Question: i use a core plot in my Xcode project and have a problem with plot values.
How can i show number on the CPTScatterPlot?
My plot shows me only one digit after dot (36.6).
For example show me 36.665 or 36.001?
I add a screen preview.

'''
-(void)initLinePlotTmp
{
//Initialize and display Graph (x and y axis lines)
self.graph = [[CPTXYGraph alloc] initWithFrame:self.graphView.bounds];
self.hostView = [[CPTGraphHostingView alloc] initWithFrame:self.graphView.bounds];
self.hostView.hostedGraph = self.graph;
[self.graphView addSubview:hostView];
//apply styling to Graph
[self.graph applyTheme:[CPTTheme themeNamed:kCPTPlainWhiteTheme]];
//set graph backgound area transparent
self.graph.backgroundColor = nil;
self.graph.fill = nil;
self.graph.plotAreaFrame.fill = nil;
self.graph.plotAreaFrame.plotArea.fill = nil;
//This removes top and right lines of graph
self.graph.plotAreaFrame.borderLineStyle = nil;
//This shows x and y axis labels from 0 to 1
self.graph.plotAreaFrame.masksToBorder = NO;
// set padding for graph from Left and Bottom
self.graph.paddingBottom = 10;
self.graph.paddingLeft = 50;
self.graph.paddingRight = 0;
self.graph.paddingTop = 10;
//Define x and y axis range
// x-axis from 0 to 100
// y-axis from 0 to 300
CPTXYPlotSpace *plotSpace = (CPTXYPlotSpace *)self.graph.defaultPlotSpace;
plotSpace.allowsUserInteraction = YES;
plotSpace.xRange = [CPTPlotRange plotRangeWithLocation:CPTDecimalFromInt(plotXMinRange)
length:CPTDecimalFromInt(plotXMaxRange)];
plotSpace.yRange = [CPTPlotRange plotRangeWithLocation:CPTDecimalFromInt(plotYMinRange)
length:CPTDecimalFromInt(plotYMaxRange)];
CPTXYAxisSet *axisSet = (CPTXYAxisSet *)self.graph.axisSet;
NSNumberFormatter *axisLabelFormatter = [[NSNumberFormatter alloc]init];
[axisLabelFormatter setGeneratesDecimalNumbers:NO];
[axisLabelFormatter setNumberStyle:NSNumberFormatterDecimalStyle];
//Define x-axis properties
//x-axis intermediate interval 2
axisSet.xAxis.majorIntervalLength = CPTDecimalFromInt(plotXInterval);
axisSet.xAxis.minorTicksPerInterval = 1;
axisSet.xAxis.minorTickLength = 5;
axisSet.xAxis.majorTickLength = 7;
axisSet.xAxis.title = @"Time(Hours)";
axisSet.xAxis.titleOffset = 25;
axisSet.xAxis.labelFormatter = axisLabelFormatter;
//Define y-axis properties
//y-axis intermediate interval = 50;
axisSet.yAxis.majorIntervalLength = CPTDecimalFromInt(plotYInterval);
axisSet.yAxis.minorTicksPerInterval = 4;
axisSet.yAxis.minorTickLength = 5;
axisSet.yAxis.majorTickLength = 7;
axisSet.yAxis.title = @"Temperature";
axisSet.yAxis.titleOffset = 30;
axisSet.yAxis.labelFormatter = axisLabelFormatter;
//Define line plot and set line properties
self.linePlot = [[CPTScatterPlot alloc] init];
self.linePlot.dataSource = self;
[self.graph addPlot:self.linePlot toPlotSpace:plotSpace];
//set line plot style
CPTMutableLineStyle *lineStyle = [self.linePlot.dataLineStyle mutableCopy];
lineStyle.lineWidth = 2;
lineStyle.lineColor = [CPTColor blackColor];
self.linePlot.dataLineStyle = lineStyle;
CPTMutableLineStyle *symbolineStyle = [CPTMutableLineStyle lineStyle];
symbolineStyle.lineColor = [CPTColor blackColor];
CPTPlotSymbol *symbol = [CPTPlotSymbol ellipsePlotSymbol];
symbol.fill = [CPTFill fillWithColor:[CPTColor blackColor]];
symbol.lineStyle = symbolineStyle;
symbol.size = CGSizeMake(3.0f, 3.0f);
self.linePlot.plotSymbol = symbol;
//set graph grid lines
CPTMutableLineStyle *gridLineStyle = [[CPTMutableLineStyle alloc] init];
gridLineStyle.lineColor = [CPTColor grayColor];
gridLineStyle.lineWidth = 0.5;
axisSet.xAxis.majorGridLineStyle = gridLineStyle;
axisSet.yAxis.majorGridLineStyle = gridLineStyle;
}
'''
this is my function for plot init.
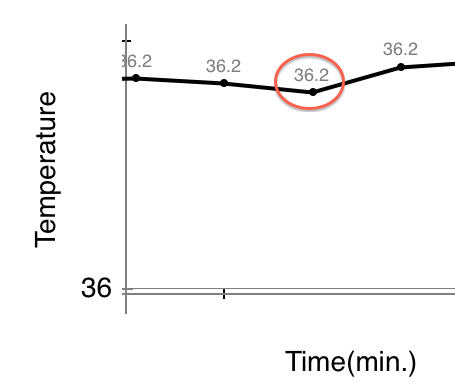
Answer: Create a 'NSNumberFormatter' and configure it to format the labels however you want. Set the 'labelFormatter' on the plot to the new formatter.